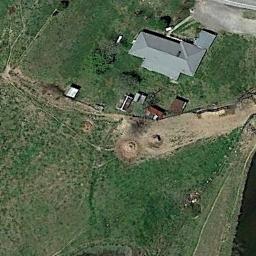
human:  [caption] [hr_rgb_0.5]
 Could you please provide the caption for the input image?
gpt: The sparse residential is surrounded by grass .

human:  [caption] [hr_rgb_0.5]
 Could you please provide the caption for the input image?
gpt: The sparse residential is on the grass next to the bare land .

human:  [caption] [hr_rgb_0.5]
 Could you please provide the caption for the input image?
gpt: There are two houses of different sizes in a sparse residential area surrounded by grass .

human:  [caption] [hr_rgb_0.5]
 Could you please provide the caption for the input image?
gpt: There are blocks of residential areas between the jungles .

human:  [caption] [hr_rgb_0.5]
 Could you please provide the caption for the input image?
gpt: A sparse residential area with a gray building on the green meadow .